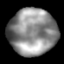
Tissue: lung
Cell type: T cells
Senescence score: 0.1746
Nuclear area (px): 2177
Mean DAPI intensity: 141.003